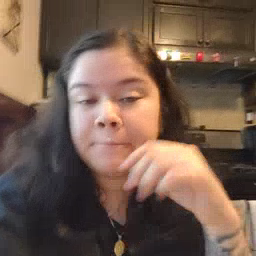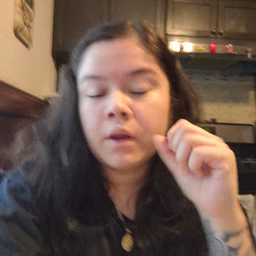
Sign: drop